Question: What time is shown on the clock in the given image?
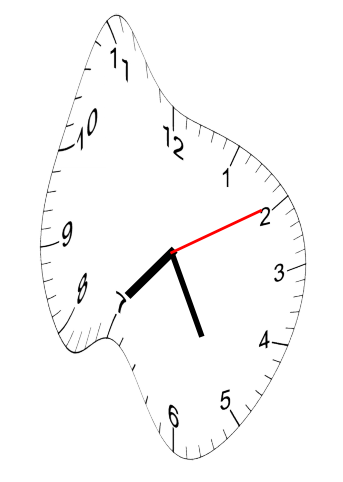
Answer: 07:25:10